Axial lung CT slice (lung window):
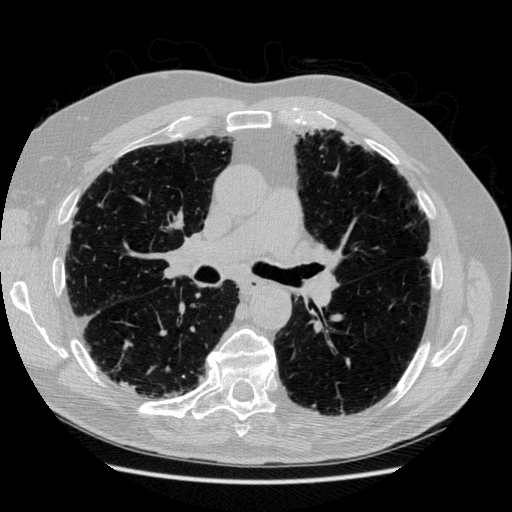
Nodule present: no